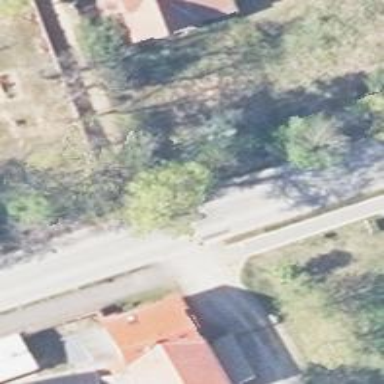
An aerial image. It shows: Primary road with asphalt surface.